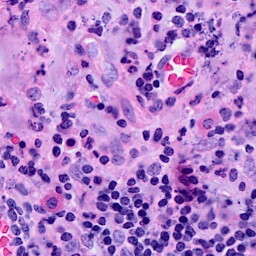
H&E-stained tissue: Breast